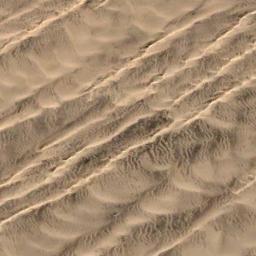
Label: desert